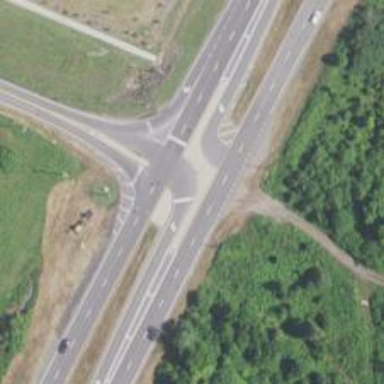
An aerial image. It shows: Asphalt trunk link road.